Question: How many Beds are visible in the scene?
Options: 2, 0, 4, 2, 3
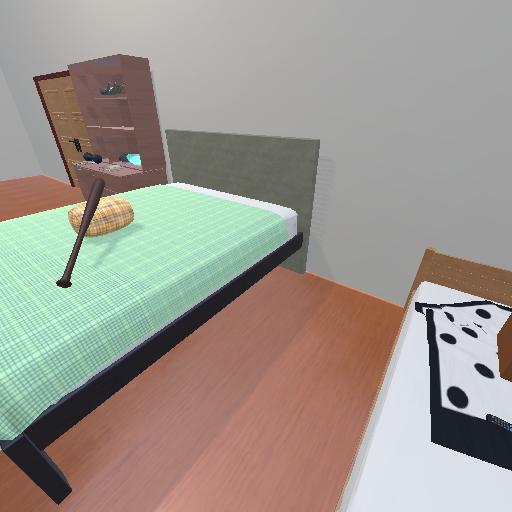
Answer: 2